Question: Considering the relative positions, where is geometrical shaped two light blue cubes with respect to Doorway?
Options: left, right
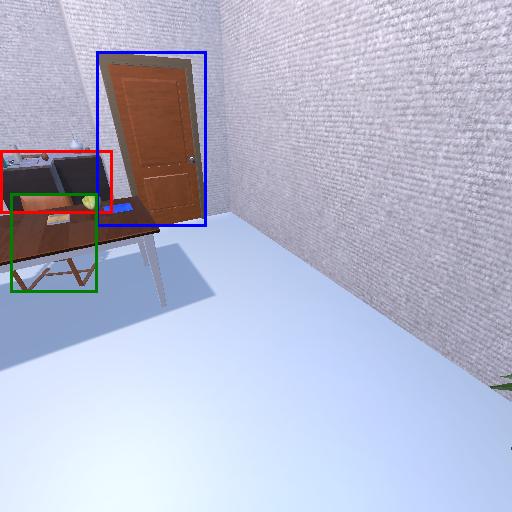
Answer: left